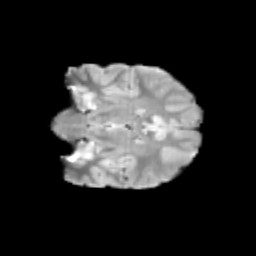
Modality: T2w
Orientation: coronal
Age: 13
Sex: male
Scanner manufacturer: siemens
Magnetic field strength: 3 T
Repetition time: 3.8 s
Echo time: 0.07 s